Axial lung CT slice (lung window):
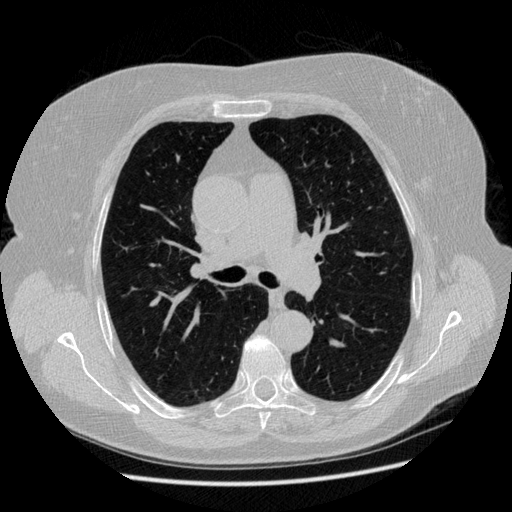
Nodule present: no